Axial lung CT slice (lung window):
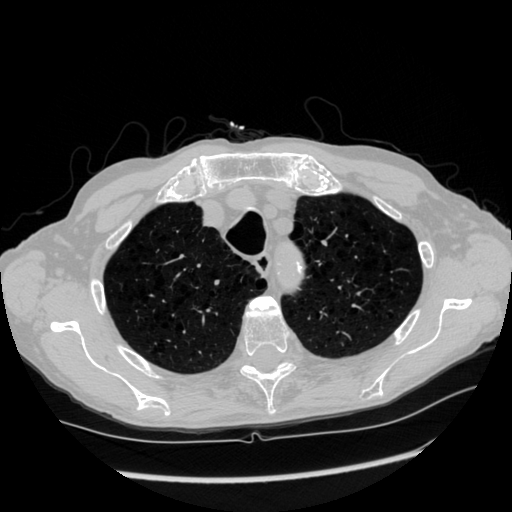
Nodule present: no